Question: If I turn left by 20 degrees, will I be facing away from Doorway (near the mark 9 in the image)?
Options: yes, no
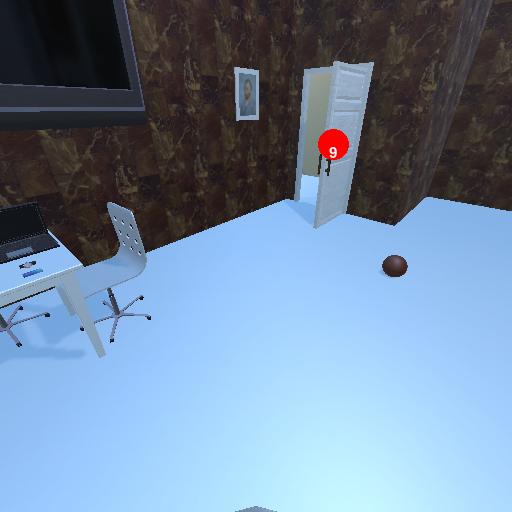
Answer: yes